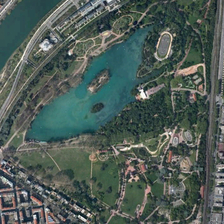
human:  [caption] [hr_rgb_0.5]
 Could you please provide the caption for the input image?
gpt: many buildings and a river are around a park with many green trees and a pond .

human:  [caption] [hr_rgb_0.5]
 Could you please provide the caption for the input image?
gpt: many buildings and a river are around a park with many green trees and a pond .

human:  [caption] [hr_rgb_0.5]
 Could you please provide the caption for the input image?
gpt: many buildings and a river are around a park with many green trees and a pond .

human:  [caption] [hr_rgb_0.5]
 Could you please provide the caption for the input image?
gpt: many buildings and a river are around a park with many green trees and a pond .

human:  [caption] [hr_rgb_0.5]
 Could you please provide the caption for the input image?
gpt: many buildings and a river are around a park with many green trees and a pond .